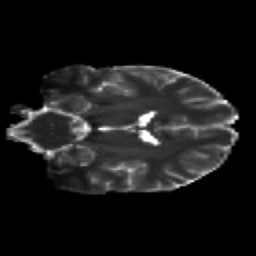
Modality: T2w
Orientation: coronal
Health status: healthy
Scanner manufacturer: siemens
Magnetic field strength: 3 T
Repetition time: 12 s
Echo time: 0.092 s